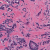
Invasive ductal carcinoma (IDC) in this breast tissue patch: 1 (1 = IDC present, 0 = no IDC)